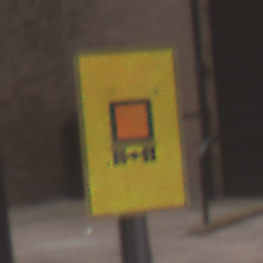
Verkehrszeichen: KennzeichnungspflichtigeFahrzeugeGefaehrlicheGueterOhnePfeilsymbol
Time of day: MorningAfternoon
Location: Outdoor (Urban)
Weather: Overcast
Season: NotSpecified
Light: Natural